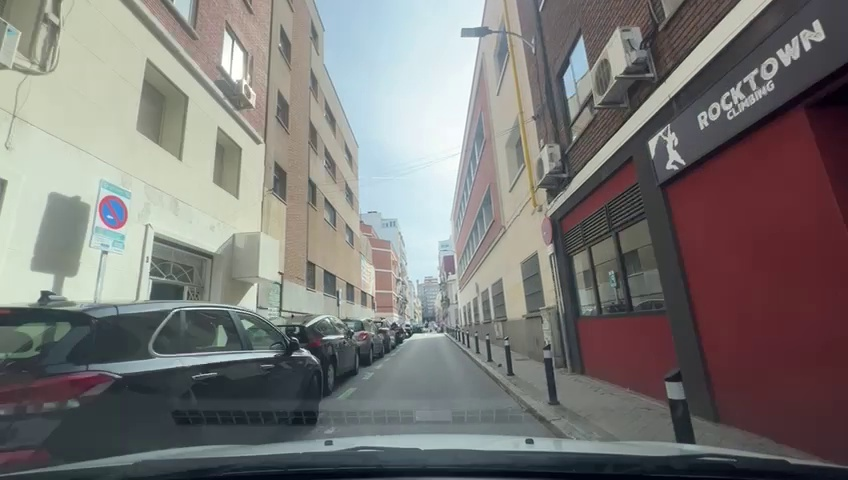
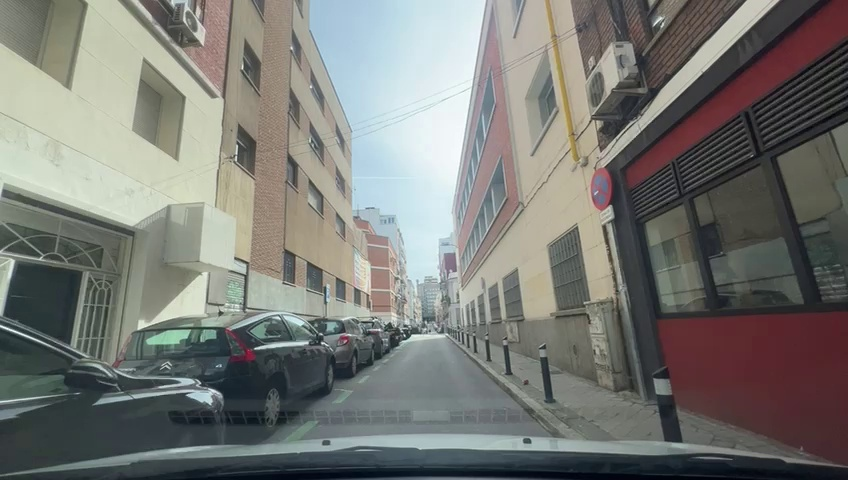
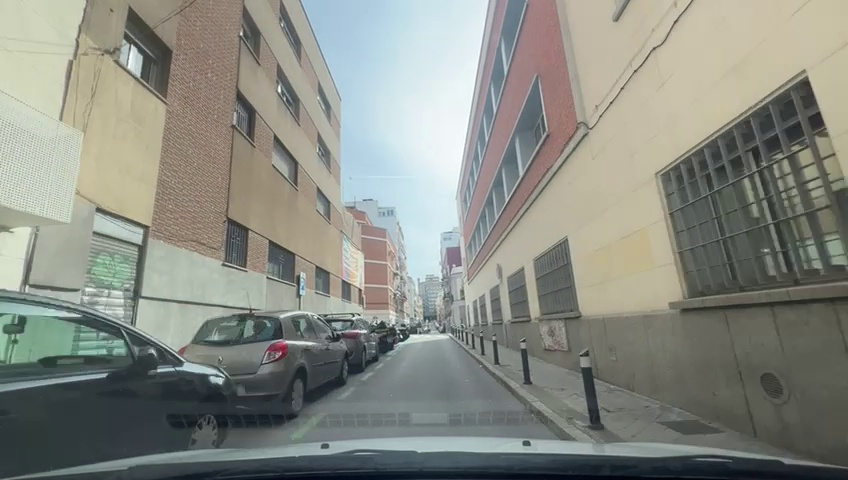
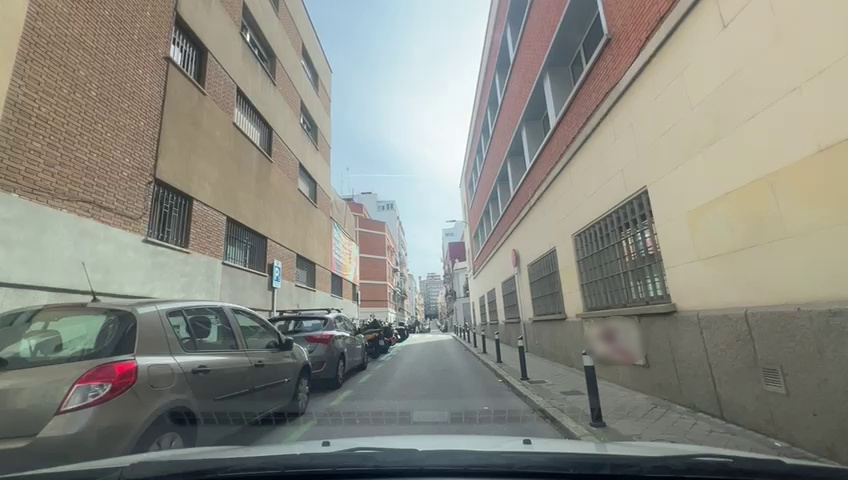
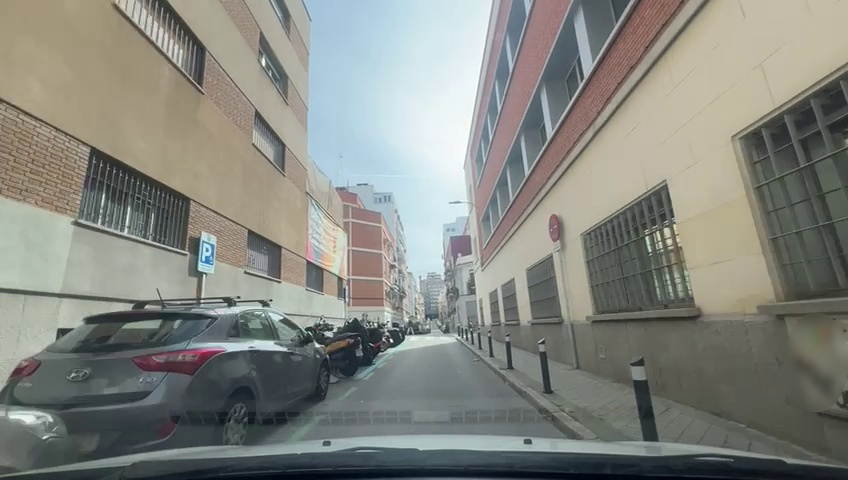
Situation: Lateral parked car
Question: Are vehicles present on the right side of the ego lane?
Answer: No
Reasoning: There are no parked cars on the right

Situation: Lateral parked car
Question: Are vehicles parked parallel or perpendicular to the roadway near the ego lane?
Answer: Yes
Reasoning: Cars are parked parallel to the ego lane

Situation: Lateral parked car
Question: Does the environment indicate an urban road where curbside parking is permitted?
Answer: Yes
Reasoning: curbs, buildings and road style indicate an urban environment where curbside parking is permitted

Situation: Lateral parked car
Question: Is the ego vehicle traveling in a middle lane with traffic lanes on both sides?
Answer: No
Reasoning: Ego is driving in the only and single lane where it can drive with no adjacent lanes on the sides

Situation: Lateral parked car
Question: Are vehicles present on the left side of the ego lane?
Answer: Yes
Reasoning: Parallel parked cars can be observed on the left side of the roadway